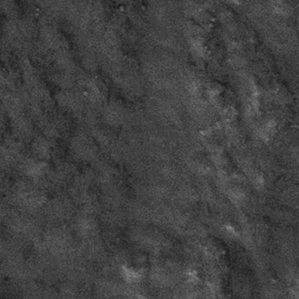
Label: frost